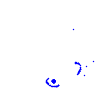
Particle: kaon